Interaction volume radius: 10 \u00c5
Interaction volume height: 10 \u00c5
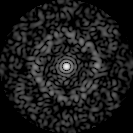
Disorder parameter: 0.8672